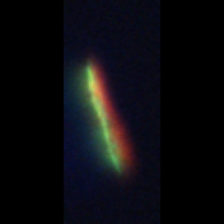
Taxon: Psuedo-nitzschia
Group: Diatoms